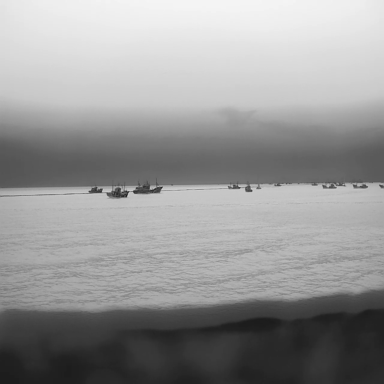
There are 11 objects shown in the infrared image, including ten bulk_carriers, and a sailboat.